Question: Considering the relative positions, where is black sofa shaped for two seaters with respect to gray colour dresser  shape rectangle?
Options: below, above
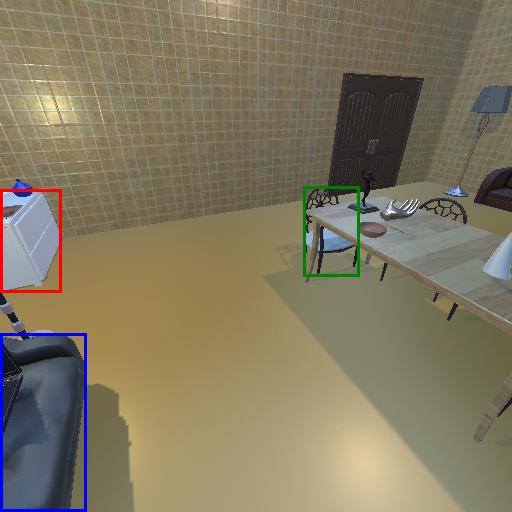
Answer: below